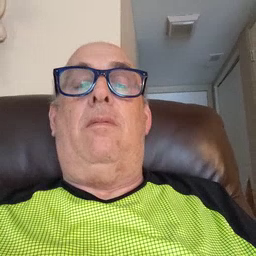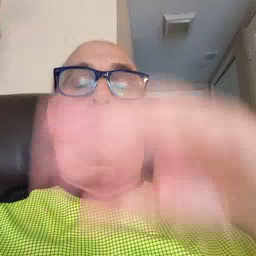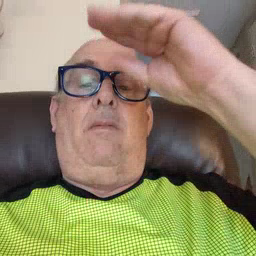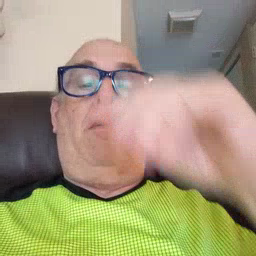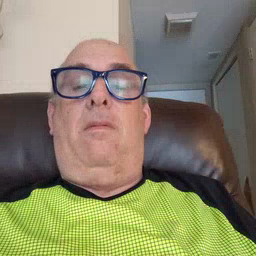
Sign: boy